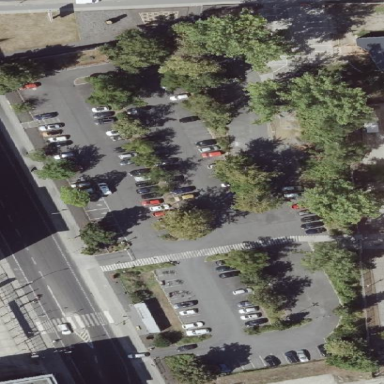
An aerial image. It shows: Parking area with asphalt surface.